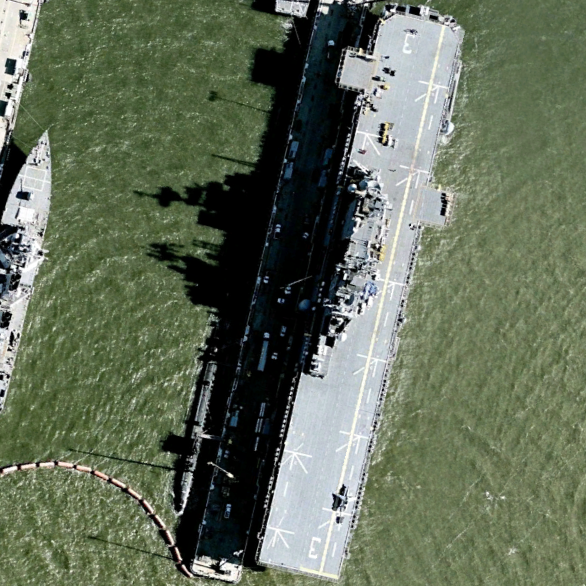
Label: assault